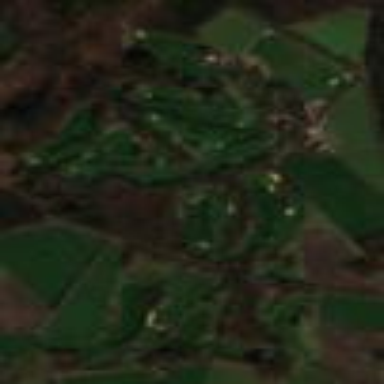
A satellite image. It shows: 18-hole golf course surrounded by leisure land. It is popular spot for the sport of golf.